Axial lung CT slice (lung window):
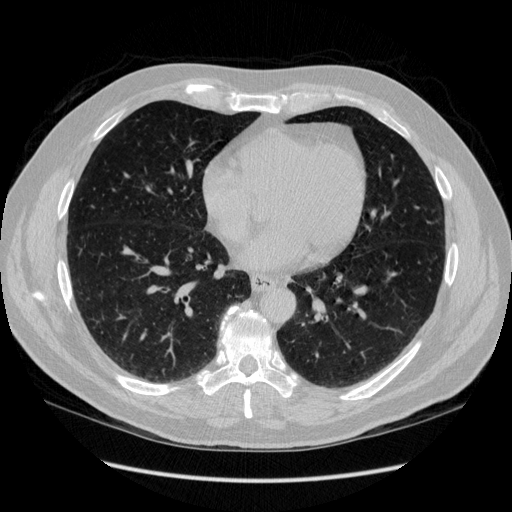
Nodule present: no